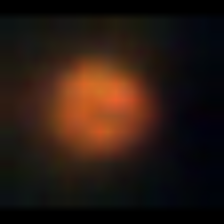
Taxon: NanoPlankton
Group: Other